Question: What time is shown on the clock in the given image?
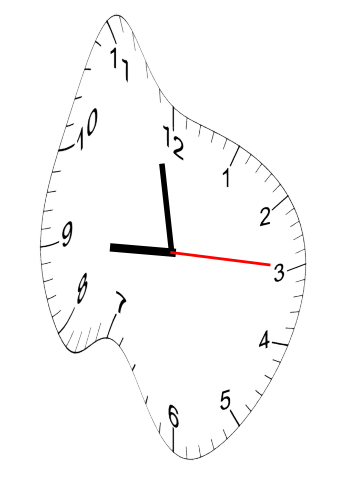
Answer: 08:58:15